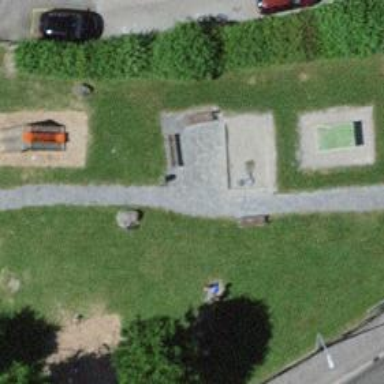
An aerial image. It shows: Playground area for leisure activities on the land.